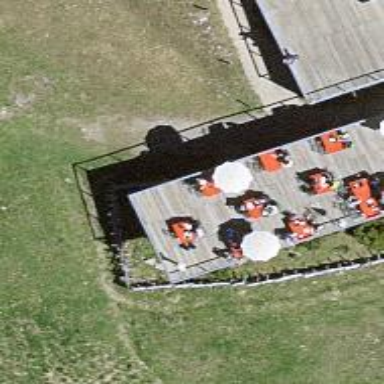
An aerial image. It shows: Viewpoint popular for tourists.